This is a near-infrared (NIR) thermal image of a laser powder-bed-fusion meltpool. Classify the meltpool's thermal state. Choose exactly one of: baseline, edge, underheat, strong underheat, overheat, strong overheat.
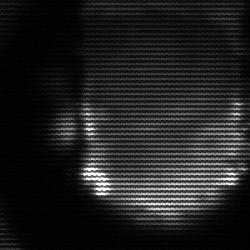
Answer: baseline